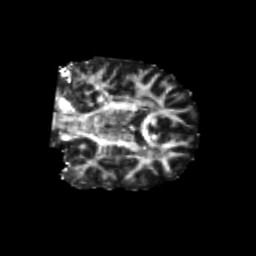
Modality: FA
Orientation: coronal
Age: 24
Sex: male
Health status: healthy
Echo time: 0.074 s